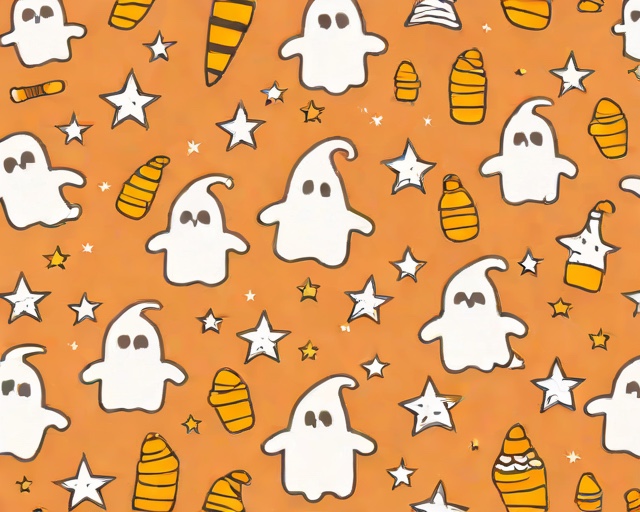
Category: Halloween